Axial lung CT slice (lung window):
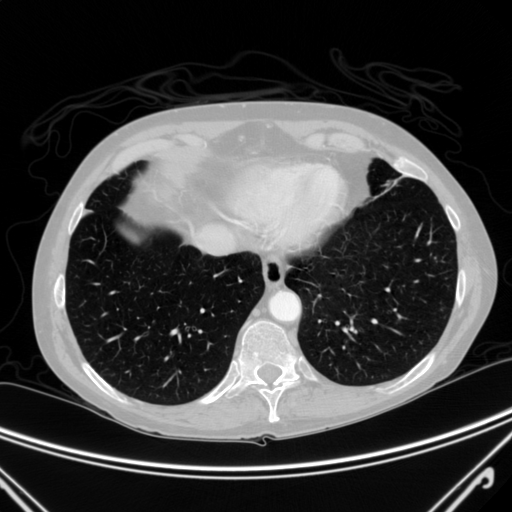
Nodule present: no